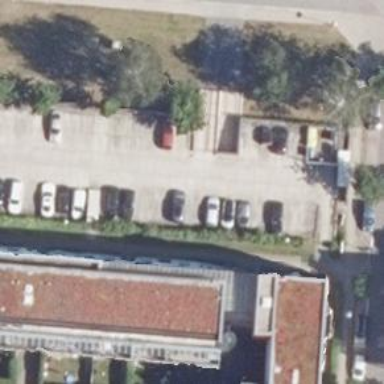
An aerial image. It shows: Parking entrance.